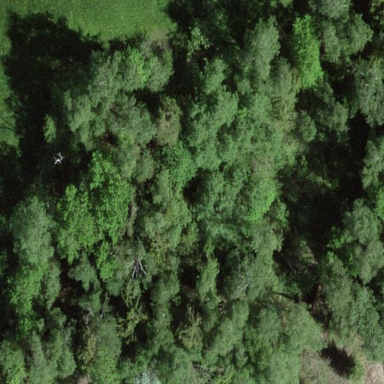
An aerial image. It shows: Forest area.